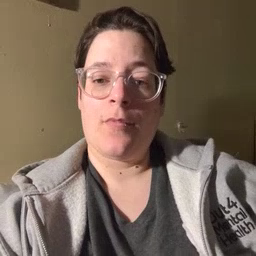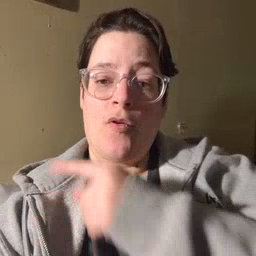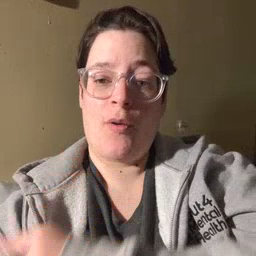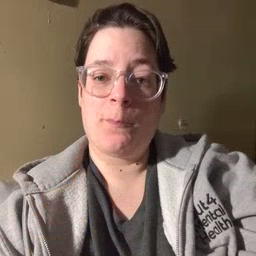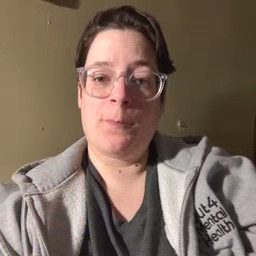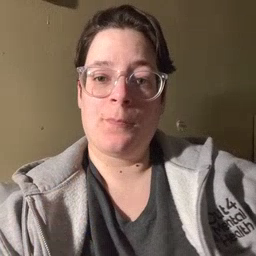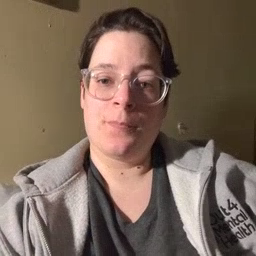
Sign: arm